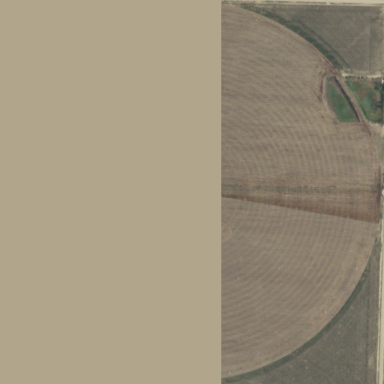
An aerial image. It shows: Farmland with pivot irrigation system.